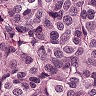
Metastatic tissue present: yes